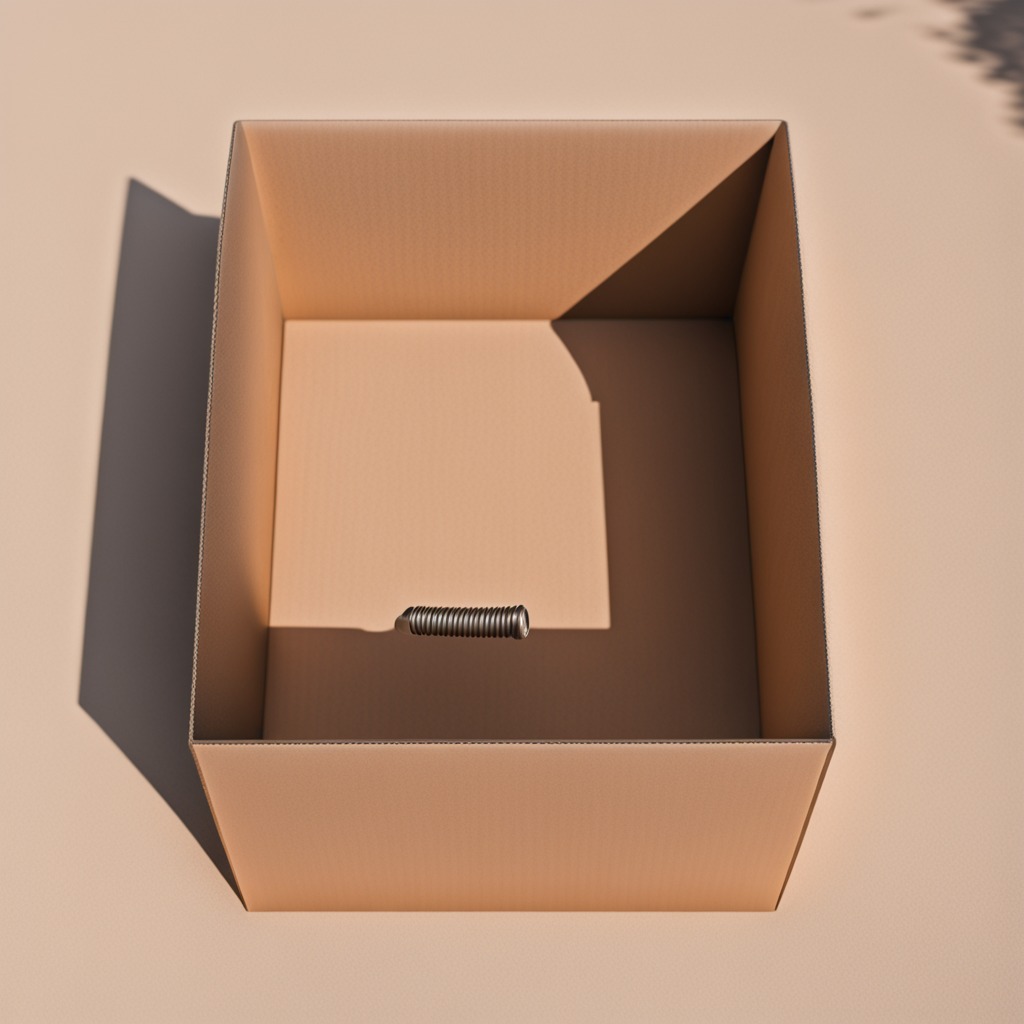
A coiled metal spring is lying on the cardboard box surface.